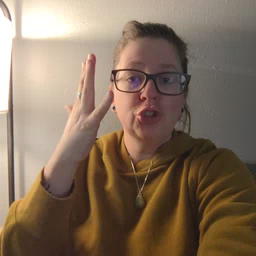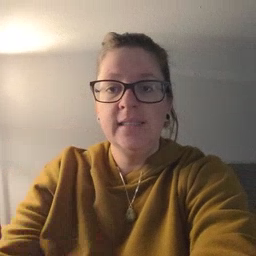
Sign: tree